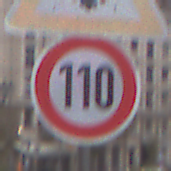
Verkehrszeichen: Geschwindigkeit110
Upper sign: SchneeOderEisglaette
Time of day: Midday
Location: Outdoor (Urban)
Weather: Overcast
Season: NotSpecified
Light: Natural